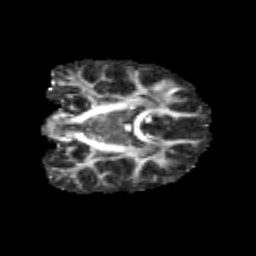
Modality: FA
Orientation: coronal
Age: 11
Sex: male
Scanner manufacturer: siemens
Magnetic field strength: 3 T
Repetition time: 3.8 s
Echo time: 0.07 s